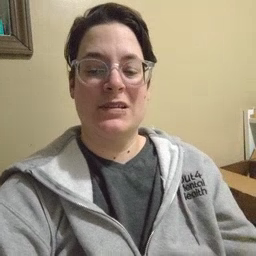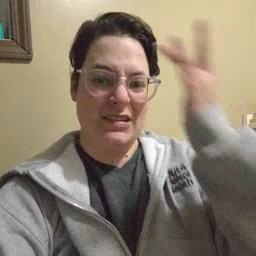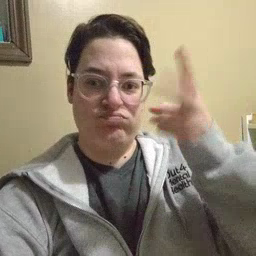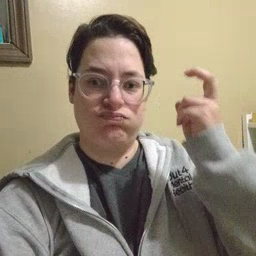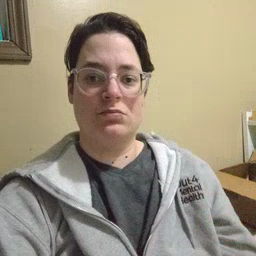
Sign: sick